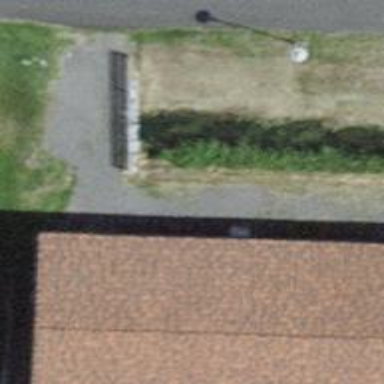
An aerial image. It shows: Wooden fence.